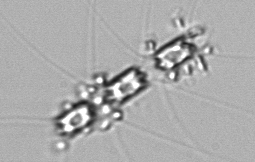
Label: Chaetoceros_didymus_TAG_external_flagellate